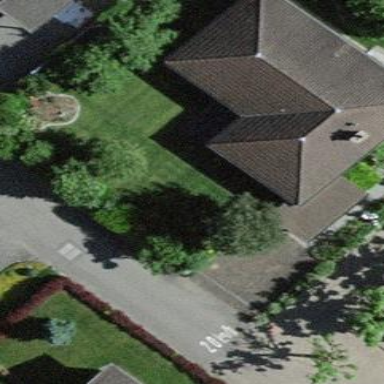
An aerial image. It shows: Residential building.